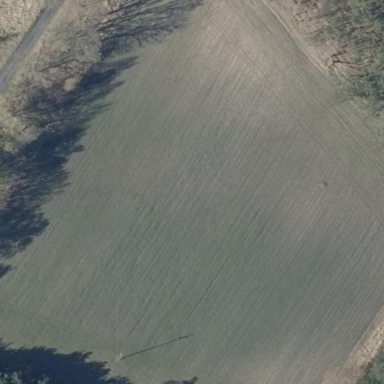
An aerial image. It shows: Area covered with grass.